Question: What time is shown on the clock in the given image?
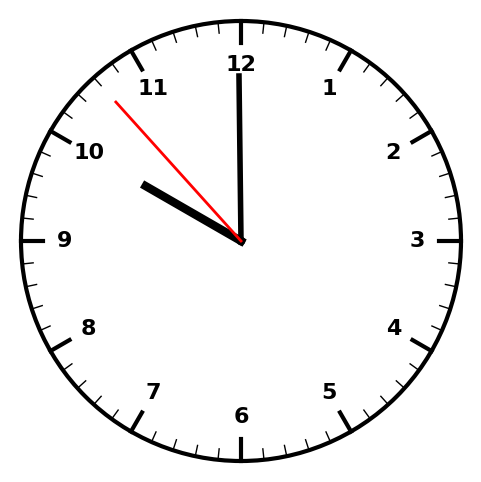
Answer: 09:59:53